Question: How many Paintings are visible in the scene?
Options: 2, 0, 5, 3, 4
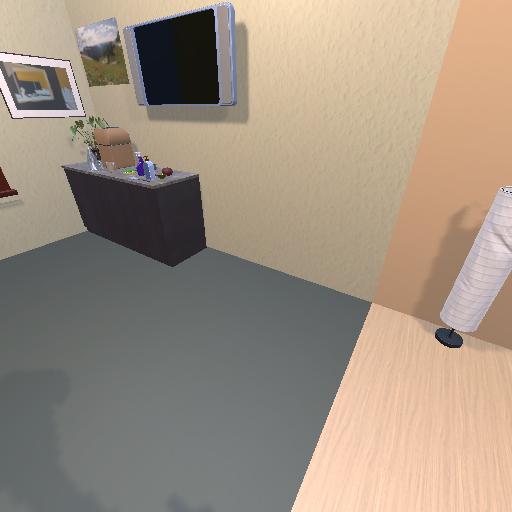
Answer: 2